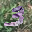
Label: 3